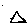
Label: triangle